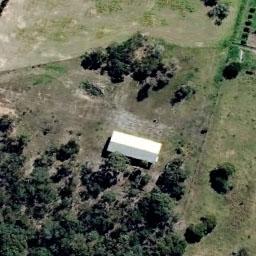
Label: sparse_residential